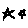
Label: star